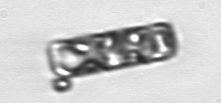
Label: Guinardia_delicatula